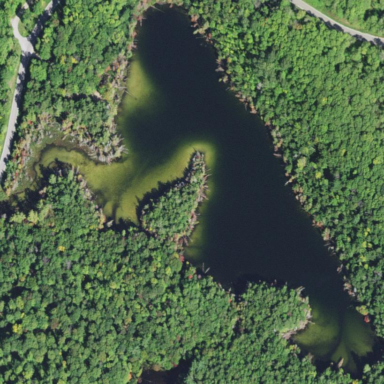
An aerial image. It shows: Beautiful lake surrounded by nature.